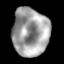
Tissue: lung
Cell type: Epithelial cells
Senescence score: 0.2235
Nuclear area (px): 1715
Mean DAPI intensity: 159.519